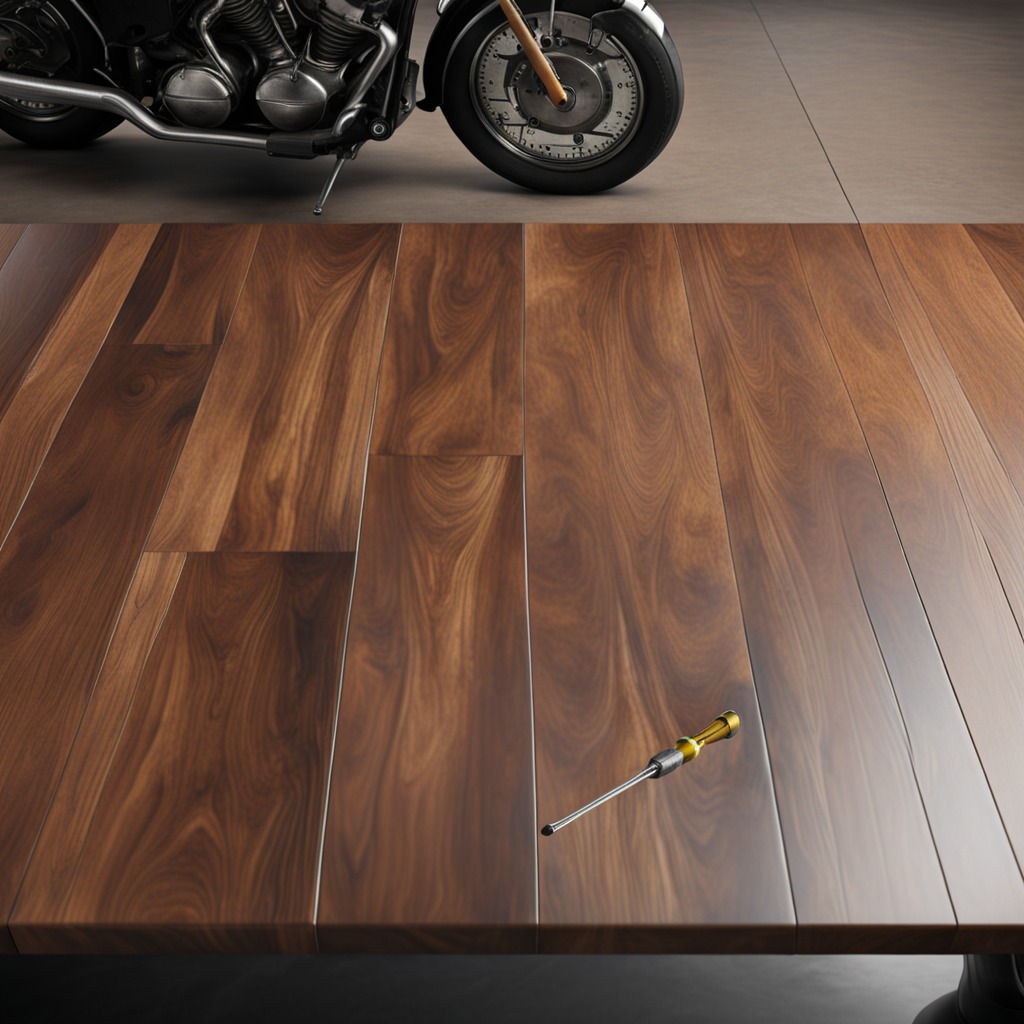
A screwdriver is lying on the oil-spilled wooden table in a vintage motorcycle garage.